Question: This is how my data is structured:

So an 'element' has a 'cluster' object and the 'cluster' object has a 'tags' object with one or more 'tag' objects.
This is inline with firebase's denormalized data structure <URL>
I would like to query on the document id's of the nested 'tags' object.
I know that 'firestore.FieldPath.documentId()' returns the document id and one can use it in a query like so:
'''
db.collection('elements').where(firestore.FieldPath.documentId(), 'in', ["a element document id"]).get().then((res) => {
console.log(res);
}).catch((err) => {
console.log(err);
});
'''
But I wish to use it on a nested object like so
'''
db.collection('elements').where('cluster.tags.'+firestore.FieldPath.documentId(), 'in', ["a element document id"]).get().then((res) => {
console.log(res);
}).catch((err) => {
console.log(err);
});
'''
I did not expect it to work like my example but I do not see any examples of this. 'elements.cluster.tags' is a valid 'FieldPath' so how would I access the 'documentId()' within a '.where()' query.
Any ideas?
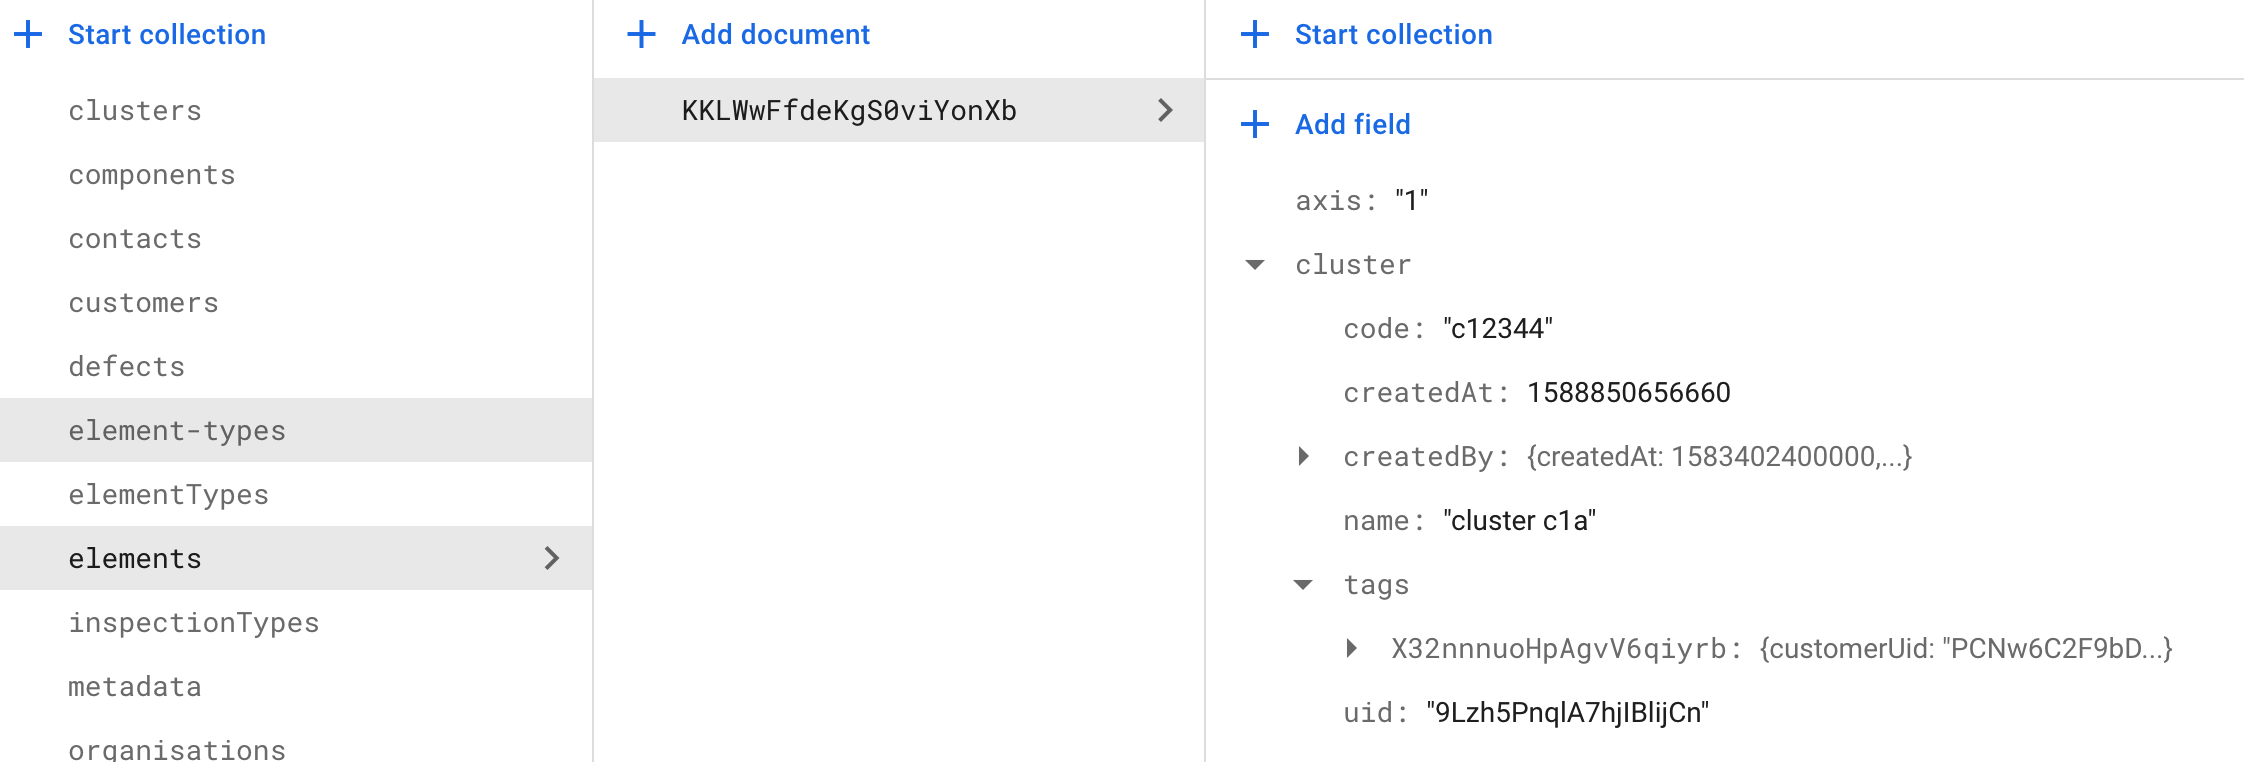
Answer: 'firestore.FieldPath.documentId()' doesn't actually return a document ID. It returns FieldPath token object on the client. It can't participate in string concatenation, since it doesn't yet have a final string value on the client. It only materializes an actual string value when interpreted on the server. So, what you're trying to do now isn't really possible. Note that the API documentation for <URL> shows that it's only meaningful to pass a FieldPath argument can only when it stands alone as the first argument.
If you want to build a path to a field, you need to know its full name. There are no wildcards or substitutions. But that's not even what you need here.
I don't think that the way you have this data structured will meet the needs of your query. It sounds like you need a special field that just contains the IDs of the tags you want to locate inside the document. You can do this by simply adding a new list type field that contains strings of document ID tags that are present. Then you can use an <URL> to find out if a document ID is present somewhere in that field in any document of the collection.
So, for example:
'''
db
.collection('elements')
.where('doc-tags', 'in', ["a element document id"])
.get()
'''
If doc-tags is a list of tags, this query will find all the documents where any of the requested IDs are present.